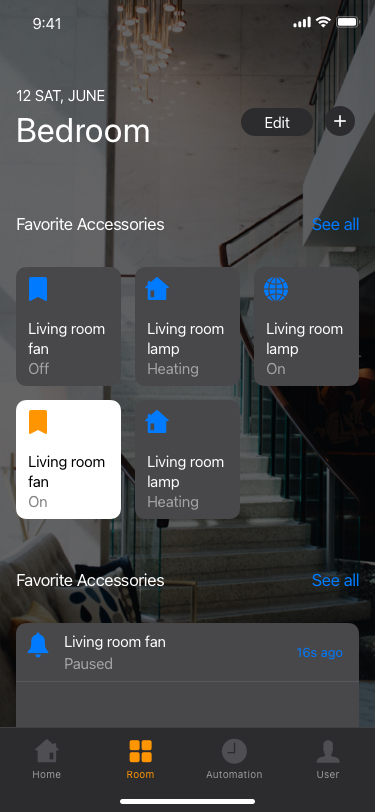
Text in this UI design:
Paused
Living room fan
16s ago
Off
Living room fan
Heating
Living room lamp
On
Living room lamp
On
Living room fan
Heating
Living room lamp